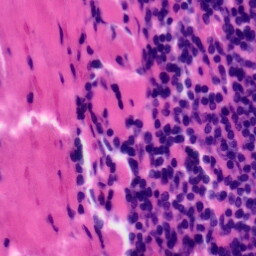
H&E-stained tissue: Tonsil